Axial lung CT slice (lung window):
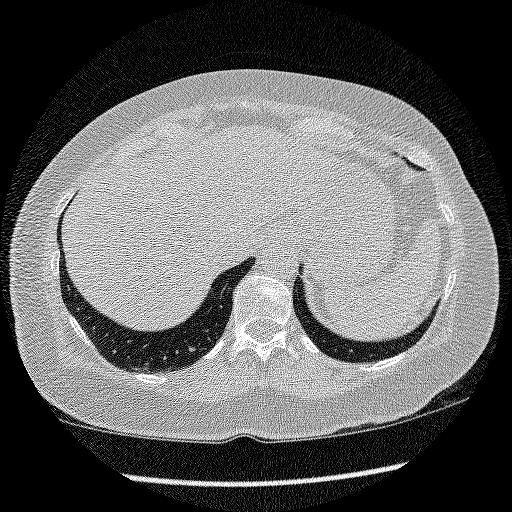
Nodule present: no